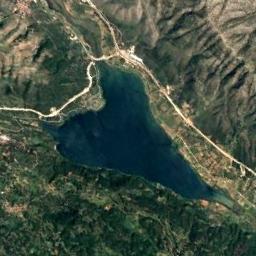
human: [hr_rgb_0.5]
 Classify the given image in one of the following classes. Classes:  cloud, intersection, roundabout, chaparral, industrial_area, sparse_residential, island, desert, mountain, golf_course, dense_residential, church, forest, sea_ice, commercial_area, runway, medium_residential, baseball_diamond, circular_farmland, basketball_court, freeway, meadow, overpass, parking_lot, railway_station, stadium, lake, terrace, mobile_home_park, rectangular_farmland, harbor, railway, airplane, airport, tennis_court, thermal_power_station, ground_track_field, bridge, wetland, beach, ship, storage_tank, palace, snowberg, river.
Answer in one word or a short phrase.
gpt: lake